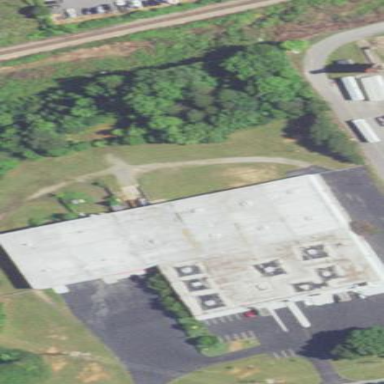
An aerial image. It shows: Industrial building.